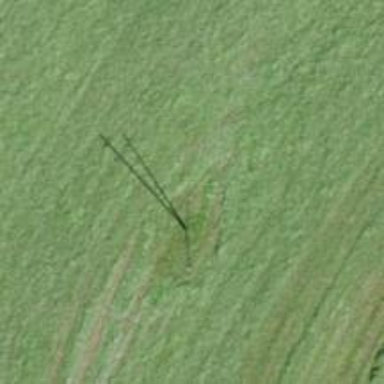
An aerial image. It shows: Power pole.